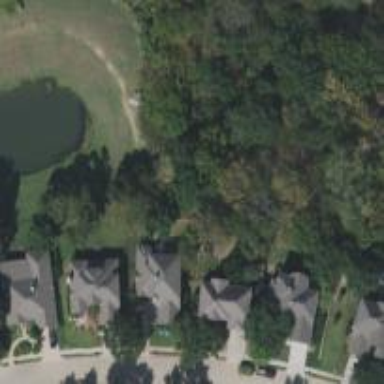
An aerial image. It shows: Disc golf hole as part of disc golf sport activity.